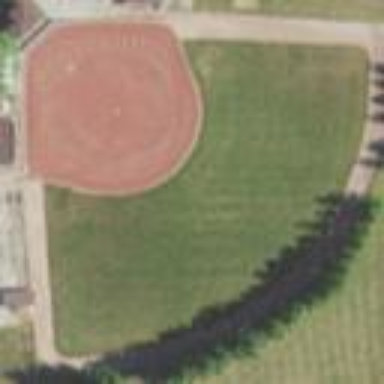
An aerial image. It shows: Grass pitch used for baseball.